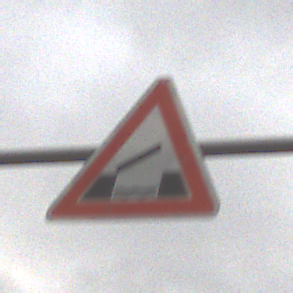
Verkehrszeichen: BeweglicheBruecke
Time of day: Midday
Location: Outdoor (Nature)
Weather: Overcast
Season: NotSpecified
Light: Natural